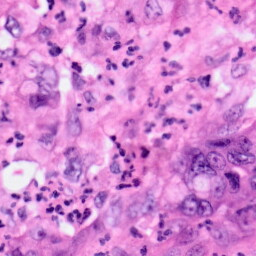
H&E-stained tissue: Pancreatic